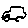
Label: car